Проволочный резистор намотан виток к витку на цилиндрический каркас и имеет $n=10$ витков. Сопротивление резистора $R=5~Ом$. После того как в одном месте нарушилась изоляция провода, сопротивление резистора упало до $R_1=4.75~Ом$.
Чему равно сопротивление, возникшее в месте нарушения изоляции?
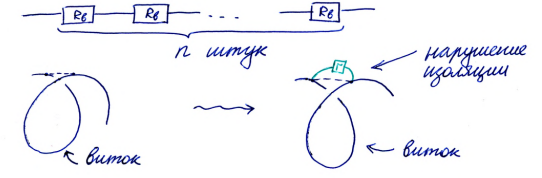
Решение: Проволочный резистор с $n$ витками можно считать последовательно соединенными $n$ резисторами сопротивлением $R_в$ каждый, где $R_в$ — сопротивление резистора из $1$ витка.  Нарушение изоляции в одном месте означает присоединение к $R_в$ параллельно некоторого сопротивления $r$.\begin{aligned}& R=n R_в \\& R_1=(n-1) R_в+\frac{r R_в}{R_в+r} \\& R_b=\frac{R}{n} \end{aligned}Имеем уравнение с неизвестными $r$:$$\begin{aligned}& R_1=(n-1) \frac{R}{n}+\frac{r \cdot \frac{R}{n}}{\frac{R}{n}+r} . \\& \left(R_1-(n-1) \frac{R}{n}\right)\left(\frac{R}{n}+r\right)=r \cdot \frac{R}{n} . \\& r\left(\frac{R}{n}+\frac{R}{n}(n-1)-R_1\right)=\frac{R}{n}\left(R_1-(n-1) \frac{R}{n}\right) \\& r\left(R-R_1\right) n^2=R\left(R_1 n-(n-1) R\right) \\& r=\frac{R\left(n R_1-(n-1) R\right)}{n^2\left(R-R_1\right)} .\end{aligned}$$
Ответ: $$\frac{R(nR_1-(n-1)R)}{n^2(R-R_1)}=0.5~Ом$$
Темы:
T, Электричество, Всероссийские, Цепь с резистором